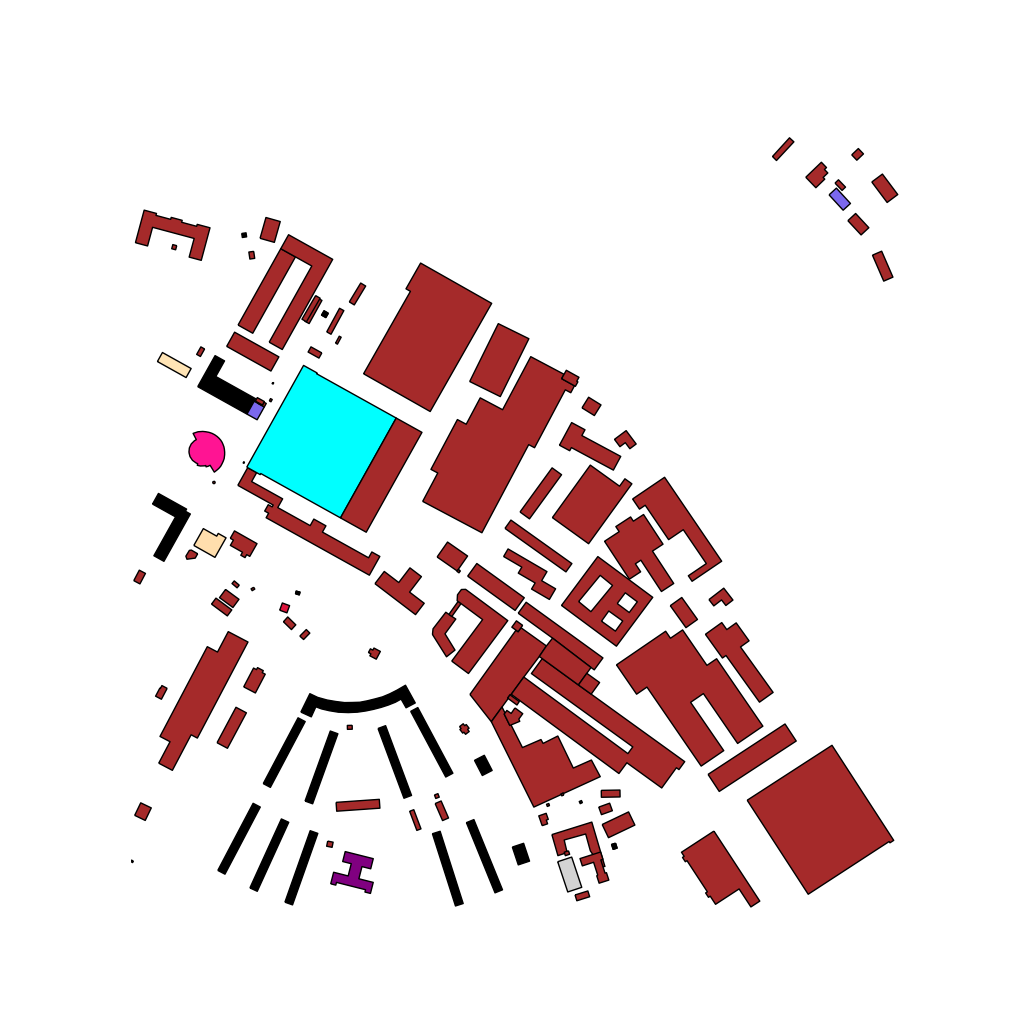
Tags: overhead vector_map, business, industrial, recreation, residential, historical, soviet, individual_rise, low_rise, medium_rise, density_1, Building, Church, Clothes, Facility, Kinder, Mall, Museum, Rail, Resto, Supermkt, 1.0 km²